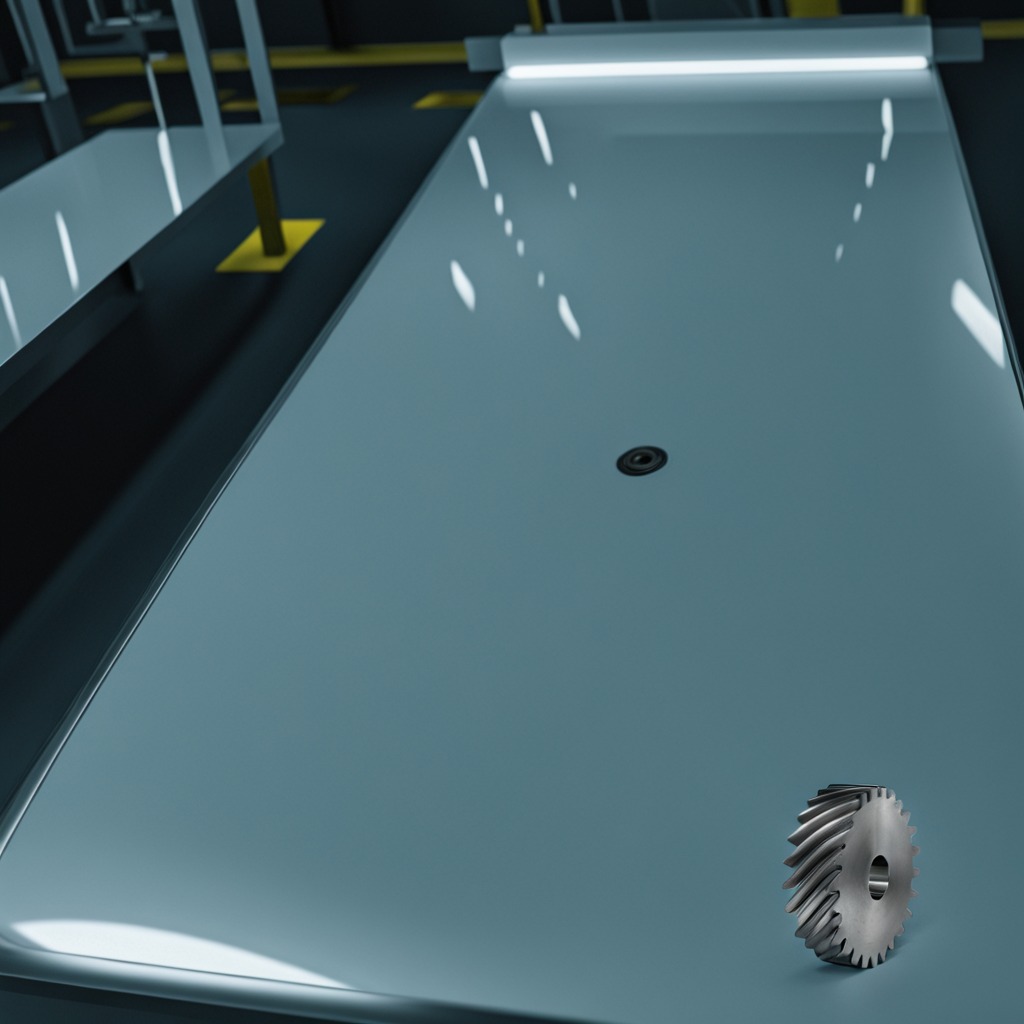
A steel gear with teeth is lying on the table.